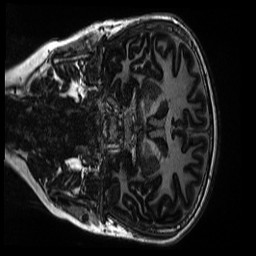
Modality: MP2RAGE
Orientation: coronal
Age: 12
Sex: female
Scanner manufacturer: siemens
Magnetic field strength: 3 T
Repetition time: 4 s
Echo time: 0.00303 s